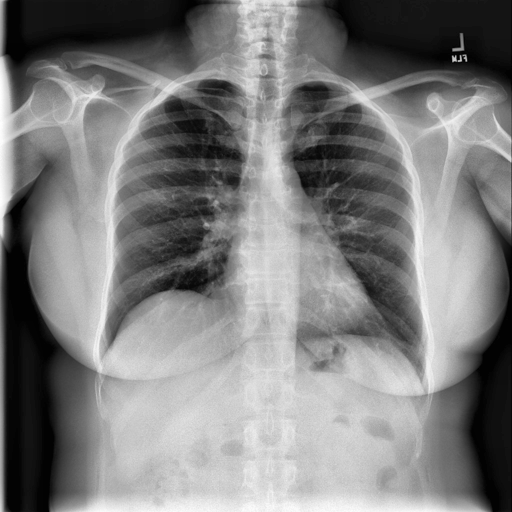
Finding: NORMAL